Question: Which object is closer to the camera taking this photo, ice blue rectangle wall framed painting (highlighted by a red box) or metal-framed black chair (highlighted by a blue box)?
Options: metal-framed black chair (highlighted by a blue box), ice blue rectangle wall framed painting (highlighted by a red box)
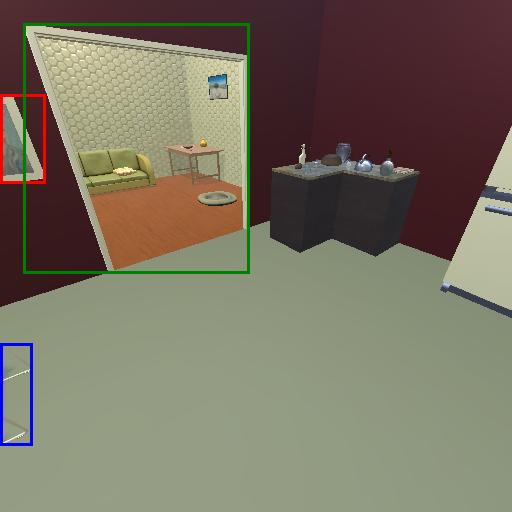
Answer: metal-framed black chair (highlighted by a blue box)